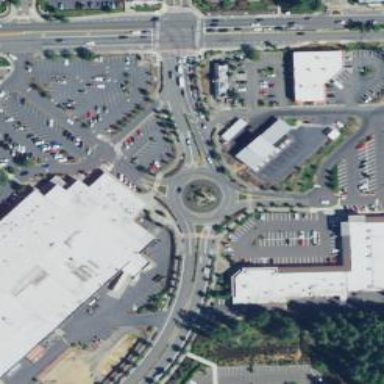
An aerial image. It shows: Unclassified road leading to roundabout junction.